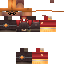
A female human skin with medium skin, wearing brown long hair dressed in a red hoodie and red pants, featuring a closed mouth.